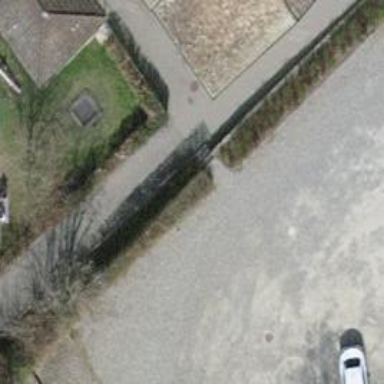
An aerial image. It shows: Paved footway.